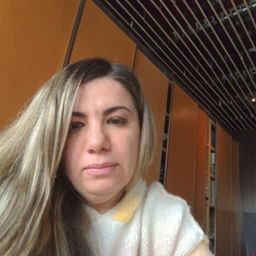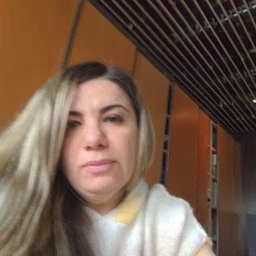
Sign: blue